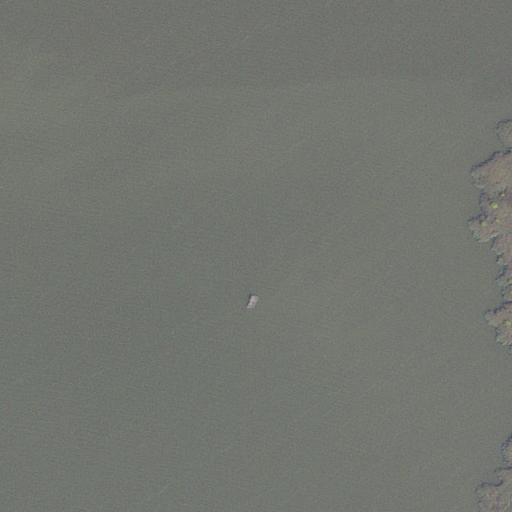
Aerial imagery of cape in Virginia named Heaven Point containing open water and herbaceous wetlands